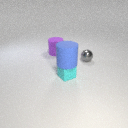
large purple rubber cylinder behind small gray metal sphere